Field crop: maize
Growth stage: 2
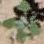
Species: chenopodium